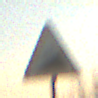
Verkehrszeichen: Steigung10
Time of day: SunriseSunset
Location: Outdoor (Nature)
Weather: PartlyCloudy
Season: NotSpecified
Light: Natural